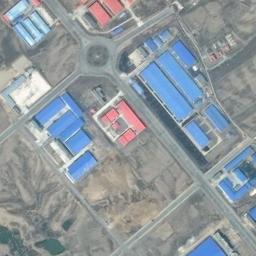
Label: industrial_area